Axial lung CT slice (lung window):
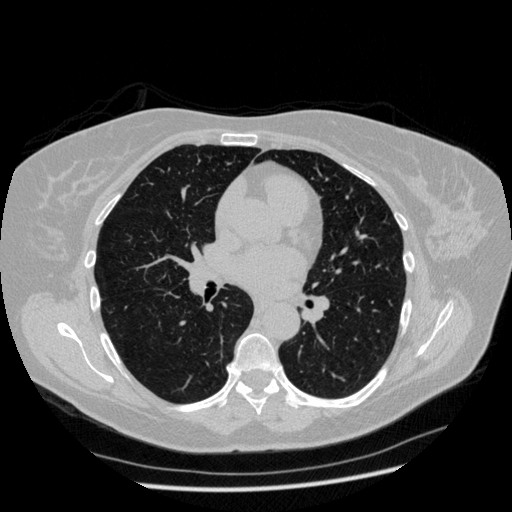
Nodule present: no